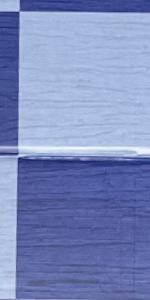
Label: Empty